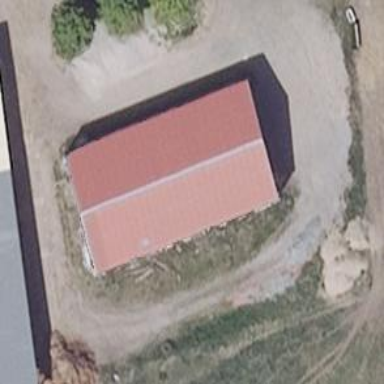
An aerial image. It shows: Building with gabled roof oriented along its length.